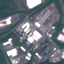
Land use / land cover class: Industrial